Question: I would like to increase the size of the graph below so it takes up more of the page and is easier to read. The height is fine, I would just like to stretch the x-axis.

Here is my code:
'''
pdf("Glucose and Insulin Data.pdf", paper='USr')
library(ggplot2)
library(dplyr)
library(scales)
library(gridExtra)
#get data from Visit 1
carb1<-subset(data1,Visit == 1)
visit1 <- toString(carb1[1,3])
id1 <- toString(carb1[1,1])
date1<- toString(carb1[1,4])
carb1$Amount = as.numeric(as.character(carb1$Amount))
carb1$time = as.POSIXct(carb1$Start, format = "%H:%M", tz = "GMT")
q <- ggplot(data=carb1, aes(x=time, y=Amount, group=Description, color= Description, shape=Type, label=Amount )) + geom_text(data=carb1[carb1$Type=="Insulin (units)", ], size=3, hjust=0, vjust=2, color="black") + geom_bar(data=carb1[carb1$Type=="Carb (grams)", ], stat="identity", width=.1) + geom_point(data=carb1[carb1$Description != "Disconnect or Reconnect Time", ], size=4) + theme(text = element_text(size=10),
axis.text.x = element_text(angle=90, vjust=1)) + scale_y_continuous(breaks = round(seq(0, max(carb1$Amount), by = 50),2)) + xlab("Time (HH:MM)") + ylab("Glucose (mg/dL), Carbohydrates (grams)") + ggtitle(toString(c("Blood Glucose Measurements
with Carbohydrate and Insulin Administration"))) + geom_bar(data=carb1[carb1$Type=="Disconnect or Reconnect Time", ], width=.1, stat="identity") + scale_x_datetime(breaks=date_breaks("1 hour"), labels= date_format("%H:%M")) + theme_bw() + scale_shape_manual(values=c(16,17,15,18)) + theme(plot.margin = unit(c(0,0,0,0), "cm"))
q
grid.text((paste("Patient ID:", id1, sep = " ")),
x = unit(.922, "npc"), y = unit(.89, "npc"), just = c("right", "top"),
gp = gpar(fontface = "bold", fontsize = 12, col = "black"))
grid.text((paste("Visit:", visit1, sep = " ")),
x = unit(.828, "npc"), y = unit(.85, "npc"), just = c("right", "top"),
gp = gpar(fontface = "bold", fontsize = 12, col = "black"))
grid.text((paste("Date:", date1, sep = " ")),
x = unit(.87 , "npc"), y = unit(.81, "npc"), just = c("right", "top"),
gp = gpar(fontface = "bold", fontsize = 12, col = "black"))
dev.off()
'''
And the data for 'carb1':
'''
> dput(carb1)
structure(list(EDC.ID. = structure(c(14L, 14L, 14L, 14L, 14L,
14L, 14L, 14L, 14L, 14L, 14L, 14L, 14L, 14L, 14L, 14L, 14L, 14L,
14L, 14L, 14L, 14L, 14L, 14L, 14L), .Label = c("Subject 1", "Subject 10",
"Subject 11", "Subject 12", "Subject 13", "Subject 14", "Subject 15",
"Subject 16", "Subject 17", "Subject 18", "Subject 19", "Subject 2",
"Subject 20", "Subject 3", "Subject 4", "Subject 5", "Subject 6",
"Subject 7", "Subject 8", "Subject 9"), class = "factor"), Subject.ID.. = c(1L,
1L, 1L, 1L, 1L, 1L, 1L, 1L, 1L, 1L, 1L, 1L, 1L, 1L, 1L, 1L, 1L,
1L, 1L, 1L, 1L, 1L, 1L, 1L, 1L), Visit = c(1L, 1L, 1L, 1L, 1L,
1L, 1L, 1L, 1L, 1L, 1L, 1L, 1L, 1L, 1L, 1L, 1L, 1L, 1L, 1L, 1L,
1L, 1L, 1L, 1L), Date = structure(c(12L, 12L, 12L, 12L, 1L, 1L,
1L, 1L, 1L, 1L, 1L, 1L, 1L, 1L, 1L, 1L, 1L, 1L, 1L, 1L, 1L, 1L,
1L, 1L, 1L), .Label = c("-", "10/1/14", "10/3/14", "10/7/14",
"8/14/14", "8/18/14", "8/19/14", "8/20/14", "8/21/14", "8/25/14",
"8/27/14", "8/28/14", "9/1/14", "9/10/14", "9/12/14", "9/15/14",
"9/16/14", "9/18/14", "9/19/14", "9/2/14", "9/22/14", "9/23/14",
"9/24/14", "9/25/14", "9/26/14", "9/29/14", "9/3/14", "9/30/14",
"9/4/14", "9/5/14", "9/8/14", "9/9/14"), class = "factor"), Start = structure(c(218L,
116L, 361L, 420L, 487L, 508L, 521L, 535L, 13L, 63L, 78L, 111L,
125L, 184L, 204L, 274L, 302L, 331L, 361L, 391L, 420L, 443L, 73L,
202L, 290L), .Label = c("0:16", "1:25", "10:00", "10:01", "10:02",
"10:03", "10:04", "10:05", "10:06", "10:07", "10:08", "10:09",
"10:10", "10:11", "10:12", "10:13", "10:14", "10:15", "10:16",
"10:17", "10:18", "10:19", "10:20", "10:21", "10:22", "10:23",
"10:24", "10:25", "10:26", "10:27", "10:28", "10:29", "10:30",
"10:31", "10:32", "10:33", "10:34", "10:35", "10:36", "10:37",
"10:38", "10:39", "10:40", "10:41", "10:42", "10:43", "10:44",
"10:45", "10:46", "10:47", "10:48", "10:49", "10:50", "10:51",
"10:52", "10:53", "10:54", "10:55", "10:56", "10:57", "10:58",
"10:59", "11:00", "11:01", "11:02", "11:03", "11:04", "11:05",
"11:06", "11:07", "11:08", "11:09", "11:10", "11:11", "11:12",
"11:13", "11:14", "11:15", "11:16", "11:17", "11:18", "11:19",
"11:20", "11:21", "11:22", "11:23", "11:24", "11:25", "11:26",
"11:27", "11:28", "11:29", "11:30", "11:31", "11:33", "11:34",
"11:35", "11:36", "11:37", "11:38", "11:39", "11:40", "11:41",
"11:42", "11:43", "11:44", "11:45", "11:46", "11:47", "11:48",
"11:49", "11:50", "11:51", "11:52", "11:53", "11:54", "11:55",
"11:56", "11:57", "11:58", "11:59", "12:00", "12:01", "12:03",
"12:04", "12:05", "12:06", "12:07", "12:08", "12:09", "12:10",
"12:11", "12:12", "12:13", "12:14", "12:15", "12:16", "12:18",
"12:19", "12:20", "12:21", "12:22", "12:23", "12:24", "12:25",
"12:26", "12:27", "12:28", "12:29", "12:30", "12:31", "12:32",
"12:33", "12:34", "12:35", "12:36", "12:37", "12:38", "12:39",
"12:40", "12:41", "12:42", "12:43", "12:44", "12:45", "12:46",
"12:47", "12:48", "12:49", "12:50", "12:51", "12:52", "12:53",
"12:54", "12:55", "12:56", "12:57", "12:58", "12:59", "13:00",
"13:01", "13:03", "13:04", "13:05", "13:06", "13:07", "13:08",
"13:09", "13:10", "13:11", "13:12", "13:13", "13:14", "13:15",
"13:16", "13:17", "13:18", "13:19", "13:20", "13:21", "13:22",
"13:23", "13:24", "13:25", "13:27", "13:28", "13:29", "13:30",
"13:31", "13:32", "13:33", "13:34", "13:35", "13:36", "13:37",
"13:38", "13:39", "13:40", "13:41", "13:42", "13:44", "13:45",
"13:46", "13:47", "13:48", "13:49", "13:50", "13:51", "13:52",
"13:53", "13:54", "13:55", "13:56", "13:57", "13:58", "13:59",
"14:00", "14:01", "14:02", "14:03", "14:04", "14:05", "14:06",
"14:08", "14:09", "14:10", "14:11", "14:12", "14:14", "14:15",
"14:16", "14:17", "14:18", "14:19", "14:20", "14:21", "14:22",
"14:23", "14:24", "14:25", "14:26", "14:27", "14:28", "14:29",
"14:30", "14:31", "14:33", "14:34", "14:35", "14:36", "14:37",
"14:38", "14:39", "14:40", "14:41", "14:42", "14:43", "14:44",
"14:45", "14:46", "14:48", "14:49", "14:50", "14:51", "14:52",
"14:53", "14:54", "14:55", "14:57", "14:58", "14:59", "15:00",
"15:01", "15:02", "15:03", "15:04", "15:05", "15:06", "15:07",
"15:08", "15:09", "15:10", "15:12", "15:13", "15:14", "15:15",
"15:16", "15:17", "15:18", "15:19", "15:20", "15:21", "15:22",
"15:23", "15:24", "15:25", "15:26", "15:27", "15:28", "15:29",
"15:30", "15:31", "15:32", "15:33", "15:34", "15:35", "15:36",
"15:37", "15:38", "15:39", "15:40", "15:41", "15:42", "15:43",
"15:44", "15:45", "15:46", "15:47", "15:48", "15:49", "15:50",
"15:51", "15:52", "15:53", "15:54", "15:55", "15:56", "15:57",
"15:58", "15:59", "16:00", "16:01", "16:02", "16:03", "16:04",
"16:05", "16:06", "16:07", "16:08", "16:09", "16:10", "16:11",
"16:12", "16:13", "16:14", "16:15", "16:16", "16:17", "16:18",
"16:19", "16:20", "16:21", "16:22", "16:23", "16:24", "16:25",
"16:26", "16:27", "16:28", "16:29", "16:30", "16:31", "16:32",
"16:33", "16:34", "16:35", "16:36", "16:37", "16:38", "16:39",
"16:40", "16:42", "16:43", "16:44", "16:45", "16:46", "16:47",
"16:48", "16:49", "16:50", "16:51", "16:52", "16:53", "16:54",
"16:55", "16:56", "16:57", "16:58", "16:59", "17:00", "17:01",
"17:02", "17:03", "17:04", "17:05", "17:06", "17:07", "17:08",
"17:09", "17:10", "17:11", "17:12", "17:14", "17:15", "17:17",
"17:18", "17:19", "17:20", "17:21", "17:22", "17:23", "17:24",
"17:25", "17:26", "17:29", "17:30", "17:32", "17:34", "17:35",
"17:36", "17:38", "17:39", "17:40", "17:45", "17:50", "17:51",
"17:54", "18:09", "18:15", "2:40", "21:24", "21:27", "21:39",
"3:48", "7:51", "8:00", "8:04", "8:05", "8:10", "8:14", "8:15",
"8:18", "8:26", "8:29", "8:31", "8:33", "8:37", "8:39", "8:40",
"8:41", "8:43", "8:44", "8:45", "8:47", "8:48", "8:50", "8:51",
"8:52", "8:54", "8:55", "8:56", "8:57", "8:58", "8:59", "9:00",
"9:01", "9:02", "9:03", "9:04", "9:05", "9:06", "9:07", "9:08",
"9:09", "9:11", "9:12", "9:13", "9:14", "9:15", "9:17", "9:18",
"9:19", "9:20", "9:21", "9:22", "9:23", "9:24", "9:25", "9:27",
"9:28", "9:29", "9:30", "9:32", "9:33", "9:34", "9:35", "9:36",
"9:37", "9:38", "9:39", "9:40", "9:42", "9:43", "9:44", "9:45",
"9:46", "9:47", "9:48", "9:49", "9:50", "9:51", "9:52", "9:53",
"9:54", "9:55", "9:56", "9:57", "9:58", "9:59"), class = "factor"),
End = structure(c(240L, 114L, 360L, 419L, 496L, 517L, 529L,
543L, 13L, 62L, 76L, 109L, 123L, 182L, 202L, 273L, 301L,
330L, 360L, 390L, 419L, 444L, 190L, 260L, 457L), .Label = c("0:16",
"1:25", "10:00", "10:01", "10:02", "10:03", "10:04", "10:05",
"10:06", "10:07", "10:08", "10:09", "10:10", "10:11", "10:12",
"10:13", "10:14", "10:15", "10:16", "10:17", "10:18", "10:19",
"10:20", "10:21", "10:22", "10:23", "10:24", "10:25", "10:26",
"10:27", "10:28", "10:29", "10:30", "10:31", "10:32", "10:33",
"10:34", "10:35", "10:36", "10:37", "10:38", "10:39", "10:40",
"10:41", "10:42", "10:43", "10:44", "10:45", "10:46", "10:47",
"10:48", "10:49", "10:50", "10:51", "10:52", "10:53", "10:54",
"10:55", "10:57", "10:58", "10:59", "11:00", "11:01", "11:03",
"11:04", "11:05", "11:06", "11:07", "11:08", "11:09", "11:10",
"11:11", "11:12", "11:13", "11:14", "11:15", "11:16", "11:17",
"11:18", "11:19", "11:20", "11:21", "11:22", "11:23", "11:24",
"11:25", "11:26", "11:27", "11:28", "11:29", "11:30", "11:31",
"11:33", "11:34", "11:35", "11:36", "11:37", "11:38", "11:39",
"11:40", "11:41", "11:42", "11:43", "11:44", "11:45", "11:46",
"11:47", "11:48", "11:49", "11:50", "11:51", "11:52", "11:53",
"11:54", "11:55", "11:56", "11:57", "11:58", "11:59", "12:00",
"12:01", "12:03", "12:04", "12:05", "12:06", "12:07", "12:08",
"12:09", "12:10", "12:11", "12:12", "12:13", "12:14", "12:15",
"12:16", "12:18", "12:19", "12:20", "12:21", "12:22", "12:23",
"12:24", "12:25", "12:26", "12:27", "12:28", "12:29", "12:30",
"12:31", "12:32", "12:33", "12:34", "12:35", "12:36", "12:37",
"12:38", "12:39", "12:40", "12:41", "12:42", "12:43", "12:44",
"12:45", "12:46", "12:47", "12:48", "12:49", "12:50", "12:51",
"12:52", "12:53", "12:54", "12:55", "12:56", "12:57", "12:58",
"12:59", "13:00", "13:01", "13:03", "13:04", "13:05", "13:06",
"13:07", "13:08", "13:09", "13:10", "13:11", "13:12", "13:13",
"13:14", "13:15", "13:16", "13:17", "13:18", "13:19", "13:20",
"13:21", "13:22", "13:23", "13:24", "13:25", "13:27", "13:28",
"13:29", "13:30", "13:31", "13:32", "13:33", "13:34", "13:35",
"13:36", "13:37", "13:38", "13:39", "13:40", "13:41", "13:42",
"13:43", "13:44", "13:45", "13:46", "13:48", "13:49", "13:50",
"13:51", "13:52", "13:53", "13:54", "13:55", "13:56", "13:57",
"13:58", "13:59", "14:00", "14:01", "14:02", "14:03", "14:04",
"14:05", "14:06", "14:08", "14:09", "14:10", "14:11", "14:12",
"14:13", "14:14", "14:15", "14:16", "14:17", "14:18", "14:19",
"14:20", "14:21", "14:22", "14:23", "14:24", "14:25", "14:26",
"14:27", "14:28", "14:29", "14:30", "14:31", "14:33", "14:34",
"14:35", "14:36", "14:37", "14:38", "14:39", "14:40", "14:41",
"14:42", "14:43", "14:44", "14:45", "14:46", "14:48", "14:49",
"14:50", "14:51", "14:52", "14:53", "14:54", "14:55", "14:57",
"14:58", "14:59", "15:00", "15:01", "15:02", "15:03", "15:04",
"15:05", "15:06", "15:07", "15:08", "15:09", "15:10", "15:12",
"15:13", "15:14", "15:15", "15:16", "15:17", "15:18", "15:19",
"15:20", "15:21", "15:22", "15:23", "15:24", "15:25", "15:26",
"15:27", "15:28", "15:29", "15:30", "15:31", "15:32", "15:33",
"15:34", "15:35", "15:36", "15:37", "15:38", "15:39", "15:40",
"15:41", "15:42", "15:43", "15:44", "15:45", "15:46", "15:47",
"15:48", "15:49", "15:50", "15:51", "15:52", "15:53", "15:54",
"15:55", "15:56", "15:57", "15:58", "15:59", "16:00", "16:01",
"16:02", "16:03", "16:04", "16:05", "16:06", "16:07", "16:08",
"16:09", "16:10", "16:11", "16:12", "16:13", "16:14", "16:15",
"16:16", "16:17", "16:18", "16:19", "16:20", "16:21", "16:22",
"16:23", "16:24", "16:25", "16:26", "16:27", "16:28", "16:29",
"16:30", "16:31", "16:32", "16:33", "16:34", "16:35", "16:36",
"16:37", "16:38", "16:39", "16:40", "16:42", "16:43", "16:44",
"16:45", "16:46", "16:47", "16:48", "16:49", "16:50", "16:51",
"16:52", "16:53", "16:54", "16:55", "16:56", "16:57", "16:58",
"16:59", "17:00", "17:01", "17:02", "17:03", "17:04", "17:05",
"17:06", "17:07", "17:08", "17:09", "17:10", "17:11", "17:12",
"17:14", "17:15", "17:17", "17:18", "17:19", "17:20", "17:21",
"17:22", "17:23", "17:24", "17:25", "17:26", "17:28", "17:29",
"17:30", "17:31", "17:32", "17:34", "17:35", "17:36", "17:38",
"17:39", "17:40", "17:41", "17:43", "17:44", "17:45", "17:50",
"17:51", "17:52", "17:54", "17:58", "18:00", "18:03", "18:09",
"18:11", "18:15", "18:27", "2:40", "21:24", "21:27", "21:39",
"3:48", "7:51", "8:00", "8:04", "8:05", "8:10", "8:14", "8:15",
"8:18", "8:26", "8:29", "8:31", "8:33", "8:37", "8:39", "8:40",
"8:41", "8:43", "8:44", "8:45", "8:47", "8:48", "8:50", "8:51",
"8:52", "8:54", "8:55", "8:57", "8:58", "8:59", "9:00", "9:01",
"9:02", "9:03", "9:04", "9:05", "9:06", "9:07", "9:08", "9:09",
"9:11", "9:12", "9:13", "9:14", "9:15", "9:17", "9:18", "9:19",
"9:20", "9:21", "9:22", "9:23", "9:24", "9:25", "9:27", "9:28",
"9:30", "9:32", "9:33", "9:34", "9:35", "9:36", "9:37", "9:38",
"9:39", "9:40", "9:42", "9:43", "9:44", "9:45", "9:46", "9:47",
"9:48", "9:49", "9:50", "9:51", "9:52", "9:53", "9:54", "9:55",
"9:56", "9:57", "9:58", "9:59"), class = "factor"), Description = structure(c(5L,
6L, 6L, 6L, 17L, 17L, 17L, 17L, 17L, 17L, 17L, 17L, 17L,
17L, 17L, 1L, 1L, 1L, 1L, 1L, 1L, 1L, 4L, 4L, 4L), .Label = c("BGM",
"Dextrose 50% (mL)", "dextrose Tabs", "Disconnect or Reconnect Time",
"Food or Drink", "Humalog (units)", "Humalog sc (units)",
"Humalog SC (units)", "Injection (ccs)", "IV Dextrose(mL)",
"Lantus (units)", "Levemir (units)", "Novolin R (units)",
"Novolin R IV (units)", "Oral", "Other", "YSI"), class = "factor"),
Amount = c(127, 8, 8, 4, 161.5, 150.5, 150, 144.5, 138, 122,
119, 114.5, 110, 57.95, 53.95, 102, 156, 217, 250, 273, 275,
277, 350, 350, 350), Type = structure(c(2L, 4L, 4L, 4L, 1L,
1L, 1L, 1L, 1L, 1L, 1L, 1L, 1L, 1L, 1L, 1L, 1L, 1L, 1L, 1L,
1L, 1L, 3L, 3L, 3L), .Label = c("BG Data (mg/dL)", "Carb (grams)",
"Disconnect or Reconnect Time", "Insulin (units)"), class = "factor"),
Order = c(1L, 125L, 126L, 127L, 461L, 462L, 463L, 464L, 465L,
466L, 467L, 468L, 469L, 470L, 471L, 472L, 473L, 474L, 475L,
476L, 477L, 478L, 1881L, 1882L, 1883L), time = structure(c(<PHONE>,
<PHONE>, <PHONE>, <PHONE>, <PHONE>, <PHONE>,
<PHONE>, <PHONE>, <PHONE>, <PHONE>, <PHONE>,
<PHONE>, <PHONE>, <PHONE>, <PHONE>, <PHONE>,
<PHONE>, <PHONE>, <PHONE>, <PHONE>, <PHONE>,
<PHONE>, <PHONE>, <PHONE>, <PHONE>), class = c("POSIXct",
"POSIXt"), tzone = "GMT")), .Names = c("EDC.ID.", "Subject.ID..",
"Visit", "Date", "Start", "End", "Description", "Amount", "Type",
"Order", "time"), row.names = c(1L, 125L, 126L, 127L, 461L, 462L,
463L, 464L, 465L, 466L, 467L, 468L, 469L, 470L, 471L, 472L, 473L,
474L, 475L, 476L, 477L, 478L, 1881L, 1882L, 1883L), class = "data.frame")
'''
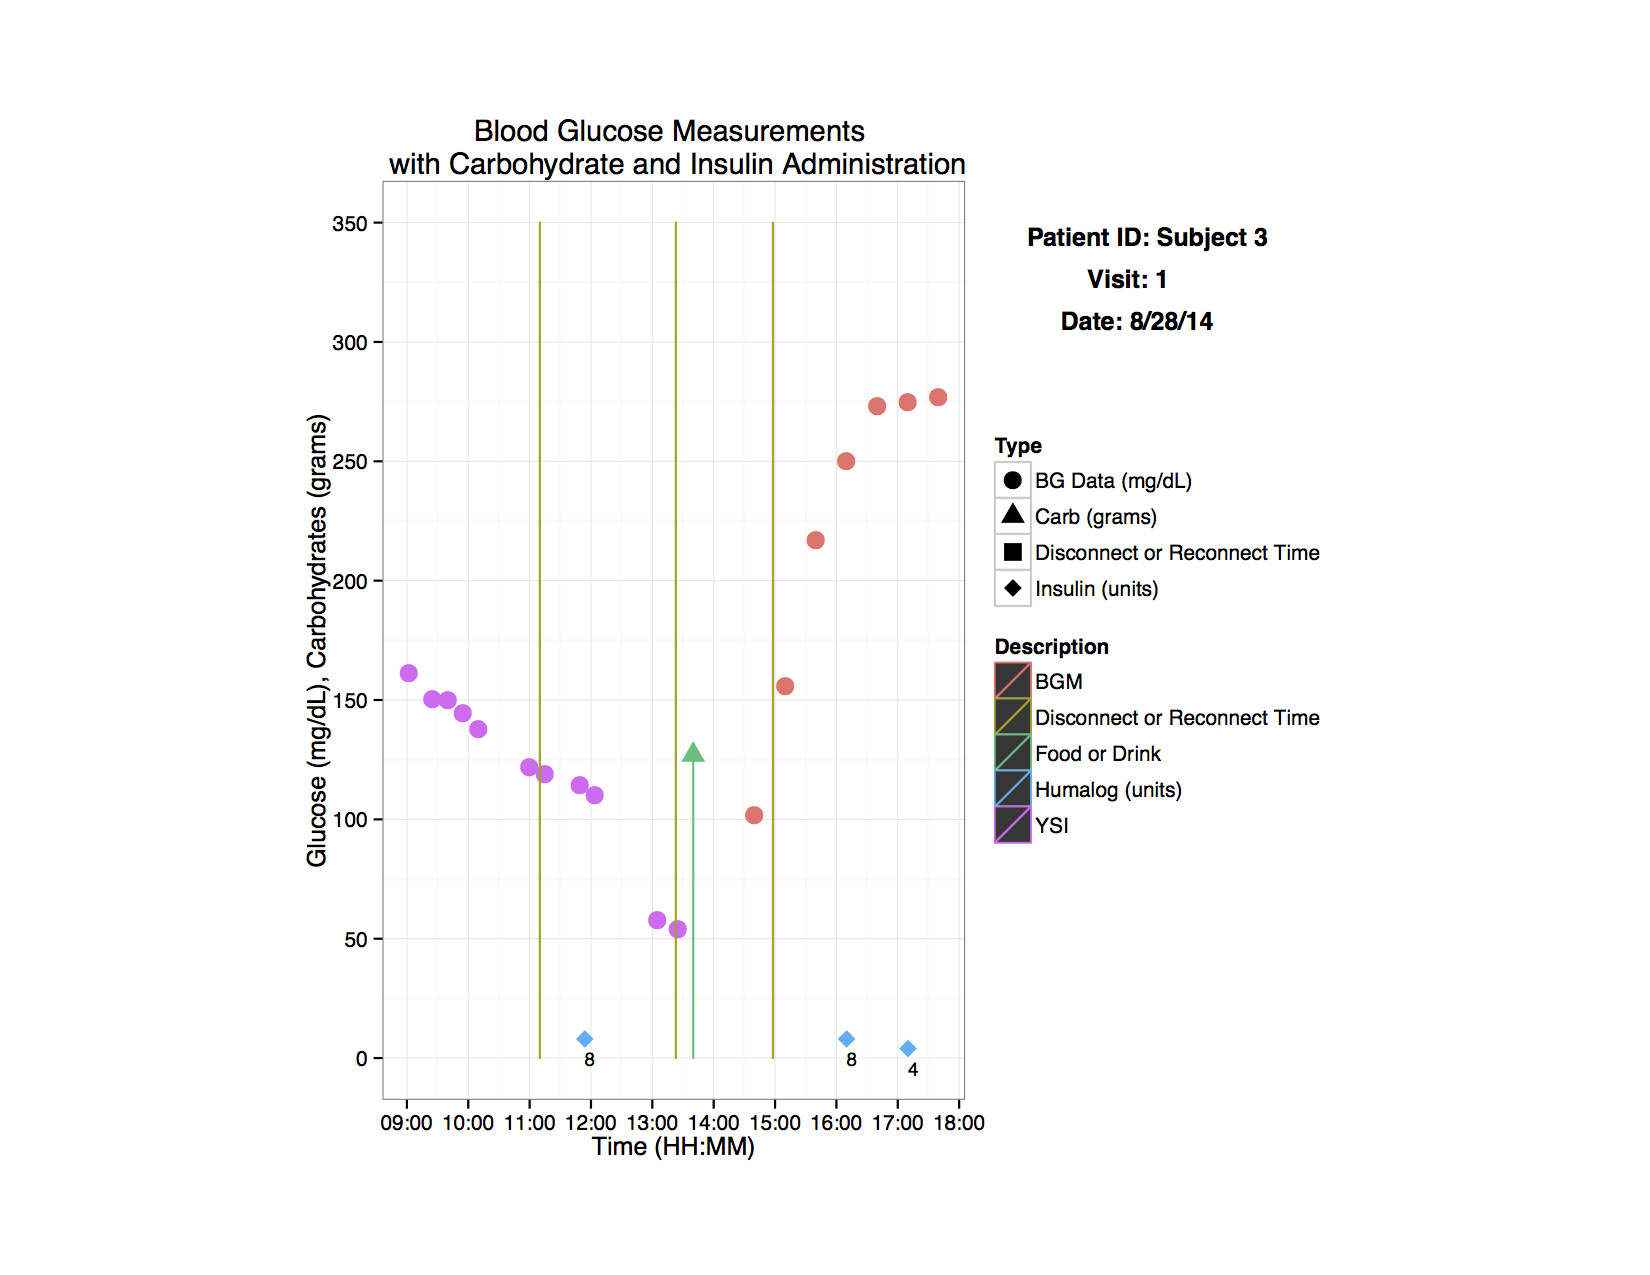
Answer: 'pdf("Glucose and Insulin Data.pdf", paper='USr', height= XXX, width= XXX)'
where XXX are units specified in inches